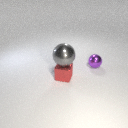
large gray metal sphere above small red metal cube